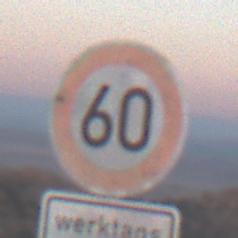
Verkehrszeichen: Geschwindigkeit60
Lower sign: ZeitangabenMitBeschraenkungAufWochentage7
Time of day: SunriseSunset
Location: Outdoor (Nature)
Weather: Clear
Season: NotSpecified
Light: Natural